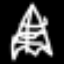
Label: The Eiffel Tower